Interaction volume radius: 10 \u00c5
Interaction volume height: 15 \u00c5
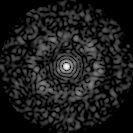
Disorder parameter: 0.8382